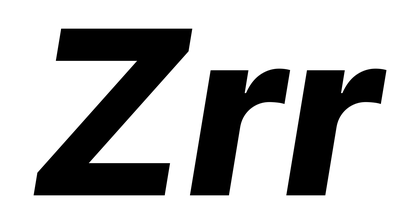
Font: Inter-Italic_ExtraBold_Italic